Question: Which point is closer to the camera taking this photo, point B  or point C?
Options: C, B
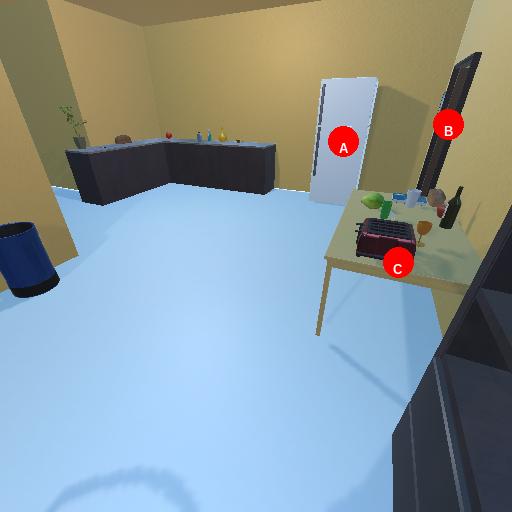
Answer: C